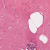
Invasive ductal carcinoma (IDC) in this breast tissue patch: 0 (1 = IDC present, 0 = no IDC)